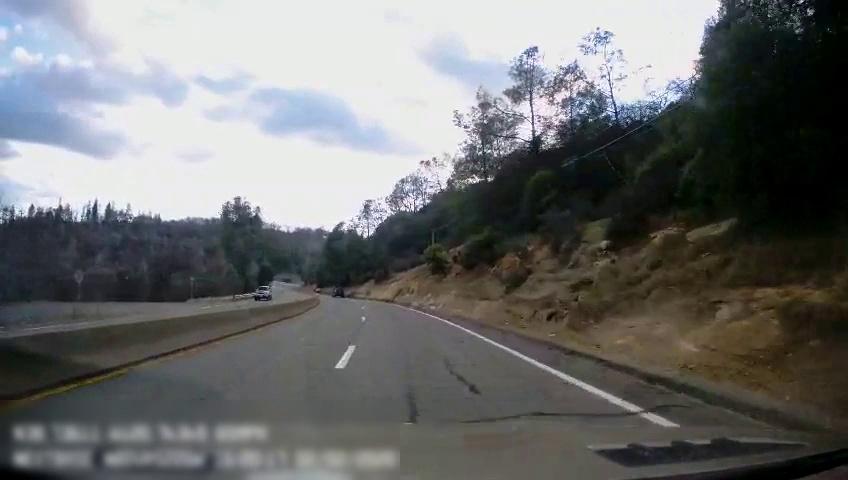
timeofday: Day
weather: Sunny
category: Drivable Space
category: Drivable Space
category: Vehicles | SUV
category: Vehicles | SUV
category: Lanes | Opposite Lane
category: Lanes | Alternate Lane
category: Lanes | Current Lane
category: Lanes | Alternate Lane